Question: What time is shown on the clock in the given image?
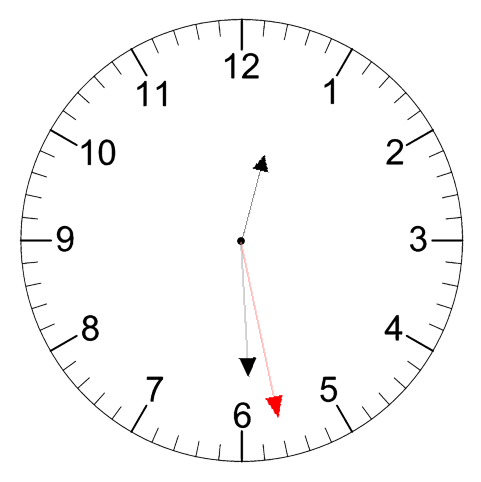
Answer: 12:29:28